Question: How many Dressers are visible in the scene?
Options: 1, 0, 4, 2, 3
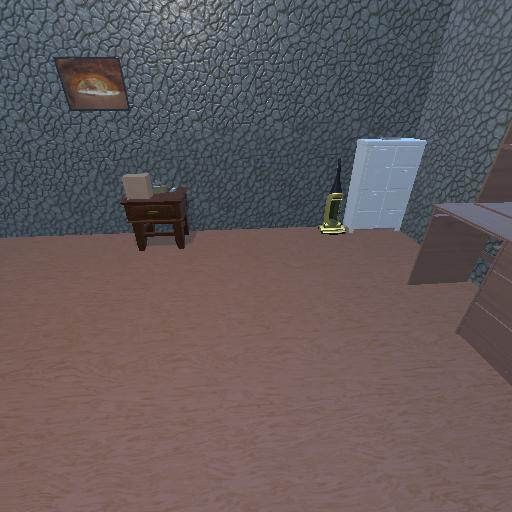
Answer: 1